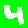
Digit: 4